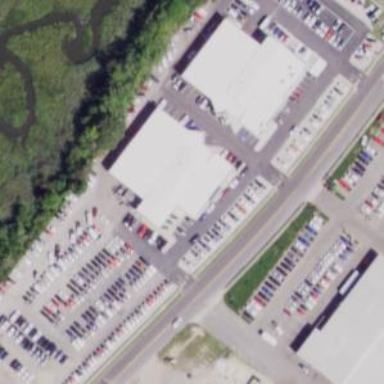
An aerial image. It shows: Building that houses car shop.